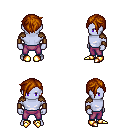
a pixel art fantasy rpg character, male body template, dark elf, purple skin, leather shoulder armor, magenta pants, brunette pixie cut hairstyle, leather bracers, gold boots, four views (front, back, left, right), 2x2 character sprite sheet, small pixel art, hard edges, no anti-aliasing